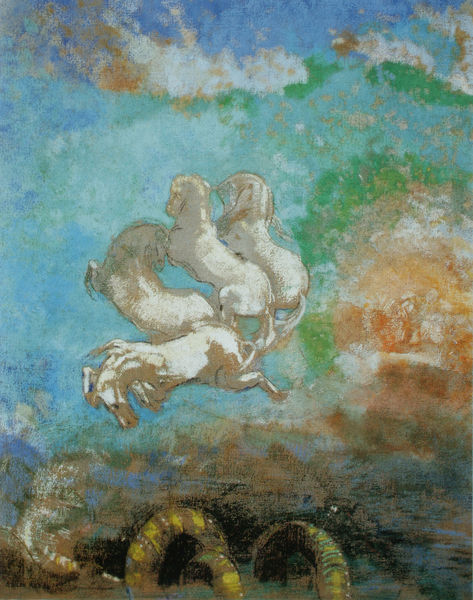
Titel: Der Wagen des Apoll
Künstler: Odilon Redon
Standort: Paris
Institution: Musée d'Orsay
Schlagwörter: blau, gemälde, himmel, wasser, weiß, wolken, aquarell, gelb, grün, impressionismus, ocker, stadt, bewegung, braun, bunt, grau, hell, licht, orange, rücken, schwarz, türkis, rot, tiere, wolke, beige, expressionismus, inkarnat, hals, horn, öl, wind, sonne, kontrast, fliegen, pferd, pferde, räder, hellblau, hufe, mähne, ritt, schweif, ruhe, abstrakt, farben, farbe, kutsche, wagen, luft, sturm, fallen, abendrot, bögen, vier, flug, schweben, fliegend, schlange, wässrig, mythologie, schimmel, erleuchtet, diffus, verwischt, springen, fabel, fall, sturz, schlangen, rötlich, hörner, muscheln, schnecken, gespann, drama, pegasus, gaul, ungeheuer, email, aufstieg, himmelfahrt, stürzen, galopp, quadriga, hydra, tentakel, mähnen, mack, seeschlange, kopfüber, redon, odilon, odilon redon, endlos, gäule, kippen, mähren, springend, abstract, pegasi, tentakel#